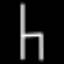
Label: chair